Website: crate-barrel
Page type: review-order
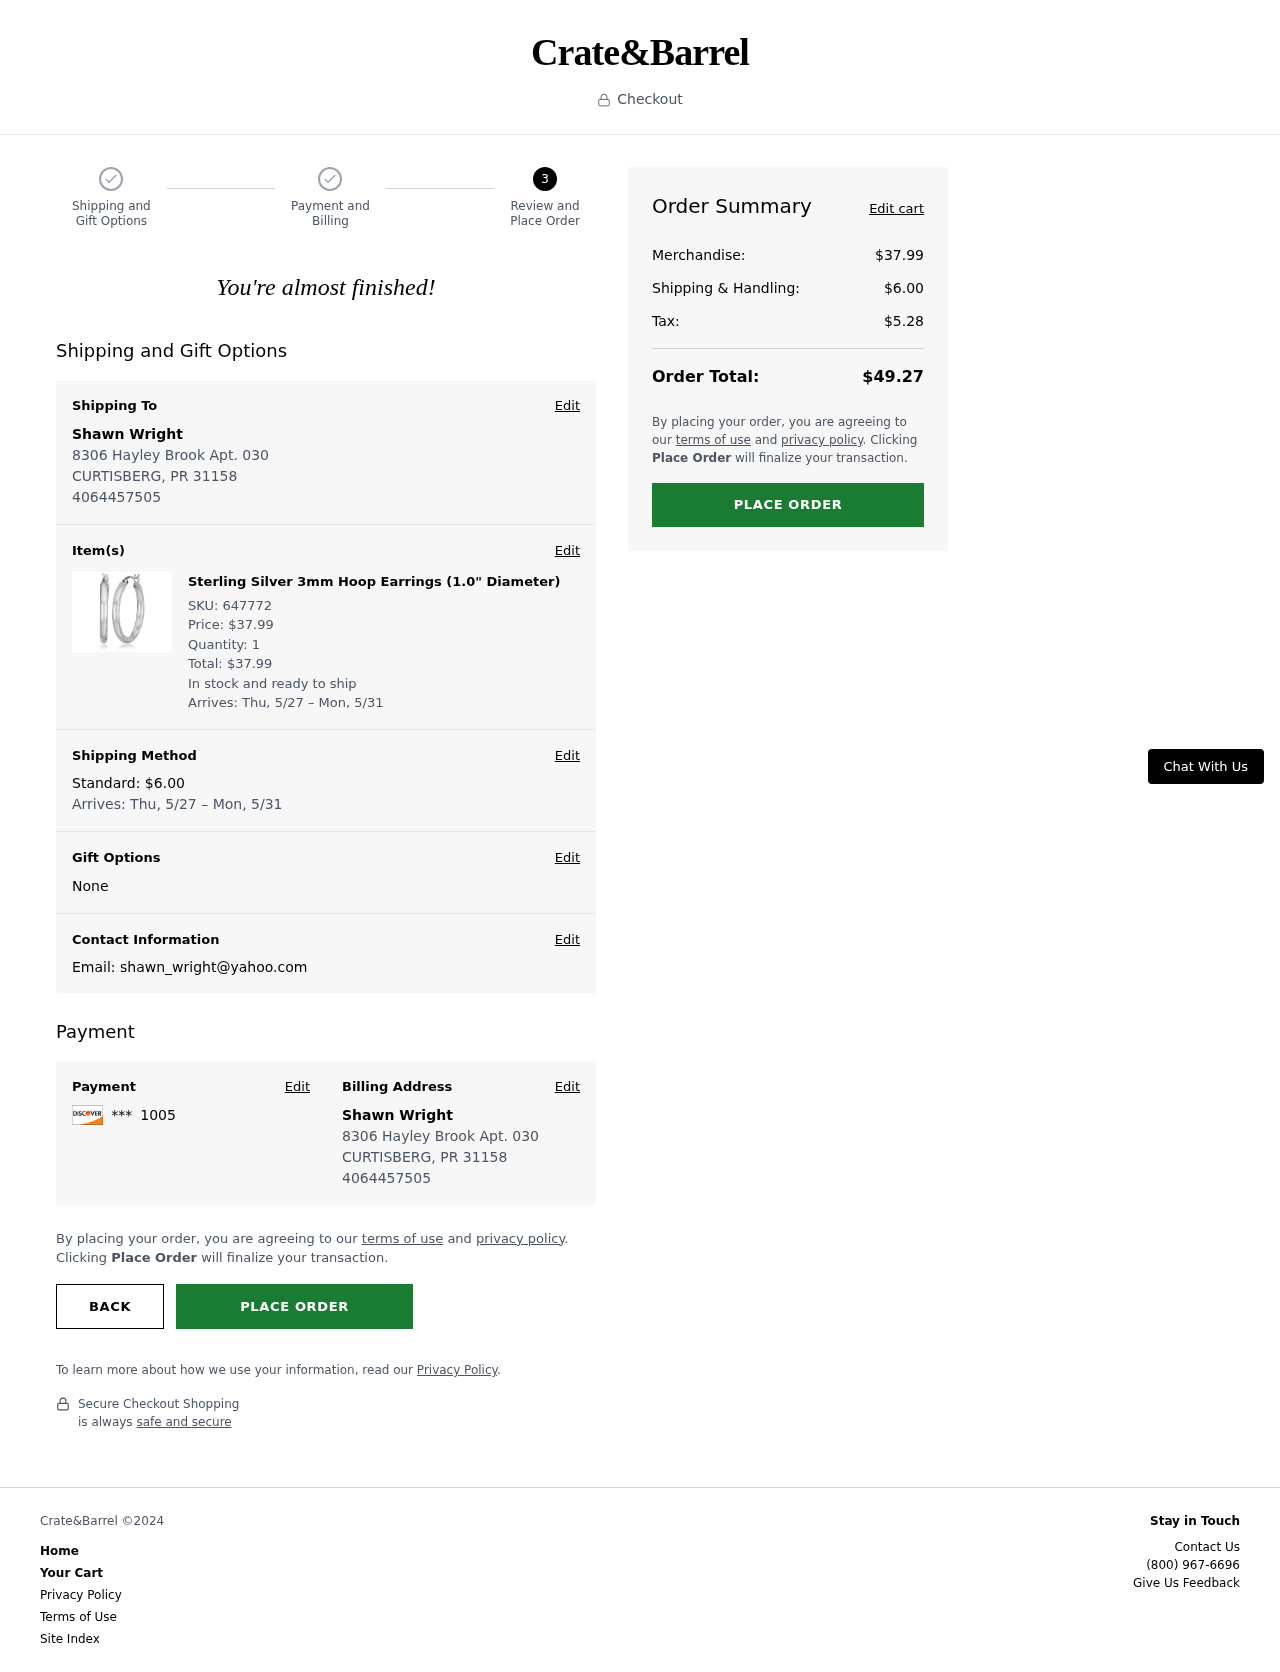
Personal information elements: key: PII_CARD_LAST4
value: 1005
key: PII_CITY
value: CURTISBERG
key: PII_EMAIL
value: shawn_wright@yahoo.com
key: PII_FULLNAME
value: Shawn Wright
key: PII_PHONE
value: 4064457505
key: PII_POSTCODE
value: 31158
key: PII_STATE_ABBR
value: PR
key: PII_STREET
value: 8306 Hayley Brook Apt. 030
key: PII_FIRSTNAME
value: Shawn
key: PII_LASTNAME
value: Wright
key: PII_FULLNAME2
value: Shawn Wright
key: PII_FULLNAME3
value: Shawn Wright
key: PII_FIRSTNAME2
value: Shawn
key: PII_FIRSTNAME3
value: Shawn
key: PII_LASTNAME2
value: Wright
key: PII_LASTNAME3
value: Wright
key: PII_FIRSTNAME_DERIVED
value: Shawn
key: PII_LASTNAME_DERIVED
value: Wright
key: PII_FULLNAME_DERIVED
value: Shawn Wright
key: PII_NAME_FULL_DERIVED
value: Shawn Wright
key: PII_STREET2
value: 8306 Hayley Brook Apt. 030
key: PII_CITY2
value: CURTISBERG
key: PII_STATE
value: PR
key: PII_POSTCODE2
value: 31158
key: PII_PHONE_LINE
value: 7505
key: PII_PHONE_SUFFIX
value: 7505
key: PII_PHONE2
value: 4064457505
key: PII_PHONE3
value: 4064457505
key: PII_PHONE_NUMERIC
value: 4064457505
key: PII_PHONE_LINE_NUMERIC
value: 7505
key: PII_PHONE_SUFFIX_NUMERIC
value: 7505
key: PII_PHONE2_NUMERIC
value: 4064457505
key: PII_PHONE3_NUMERIC
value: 4064457505
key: PII_PHONE_DIGITS
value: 4064457505
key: PII_PHONE_LAST4
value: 7505
Product elements: key: PRODUCT1_NAME
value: Sterling Silver 3mm Hoop Earrings (1.0" Diameter)
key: PRODUCT1_PRICE
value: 37.99
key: PRODUCT1_QUANTITY
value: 1
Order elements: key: ORDER_SKU
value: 647772
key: ORDER_ITEM_TOTAL
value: $37.99
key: ORDER_DELIVERY_DATE_ITEM
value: Thu, 5/27 – Mon, 5/31
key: ORDER_SHIPPING_COST
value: $6.00
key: ORDER_DELIVERY_DATE
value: Thu, 5/27 – Mon, 5/31
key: ORDER_SUBTOTAL
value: $37.99
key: ORDER_SHIPPING_COST_SUMMARY
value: $6.00
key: ORDER_TAX
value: $5.28
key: ORDER_TOTAL
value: $49.27